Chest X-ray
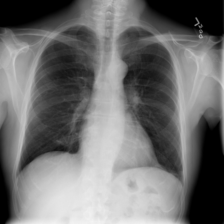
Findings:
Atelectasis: negative
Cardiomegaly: negative
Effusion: negative
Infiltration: negative
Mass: negative
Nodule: negative
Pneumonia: negative
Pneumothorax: negative
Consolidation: negative
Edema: negative
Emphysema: negative
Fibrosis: negative
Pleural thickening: negative
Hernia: negative